Question: How can I add text or image for DataGridView on position -1, -1, ex. in image
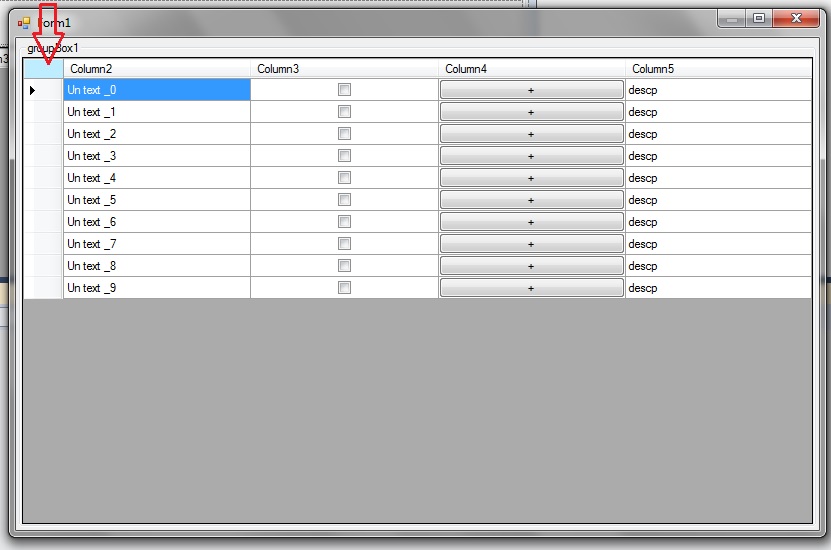
Answer: use 'TopLeftHeaderCell' property of 'DataGridview'. To set text use :
'''
dataGridView1.TopLeftHeaderCell.Value = "hello";
'''